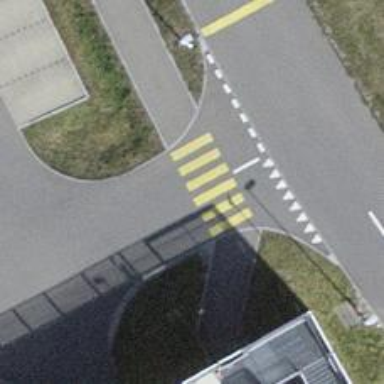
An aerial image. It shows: Uncontrolled zebra crossing on the road.